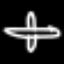
Label: airplane